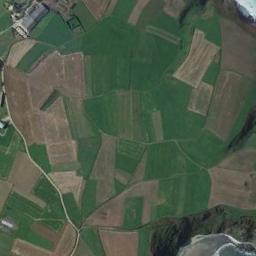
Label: rectangular_farmland